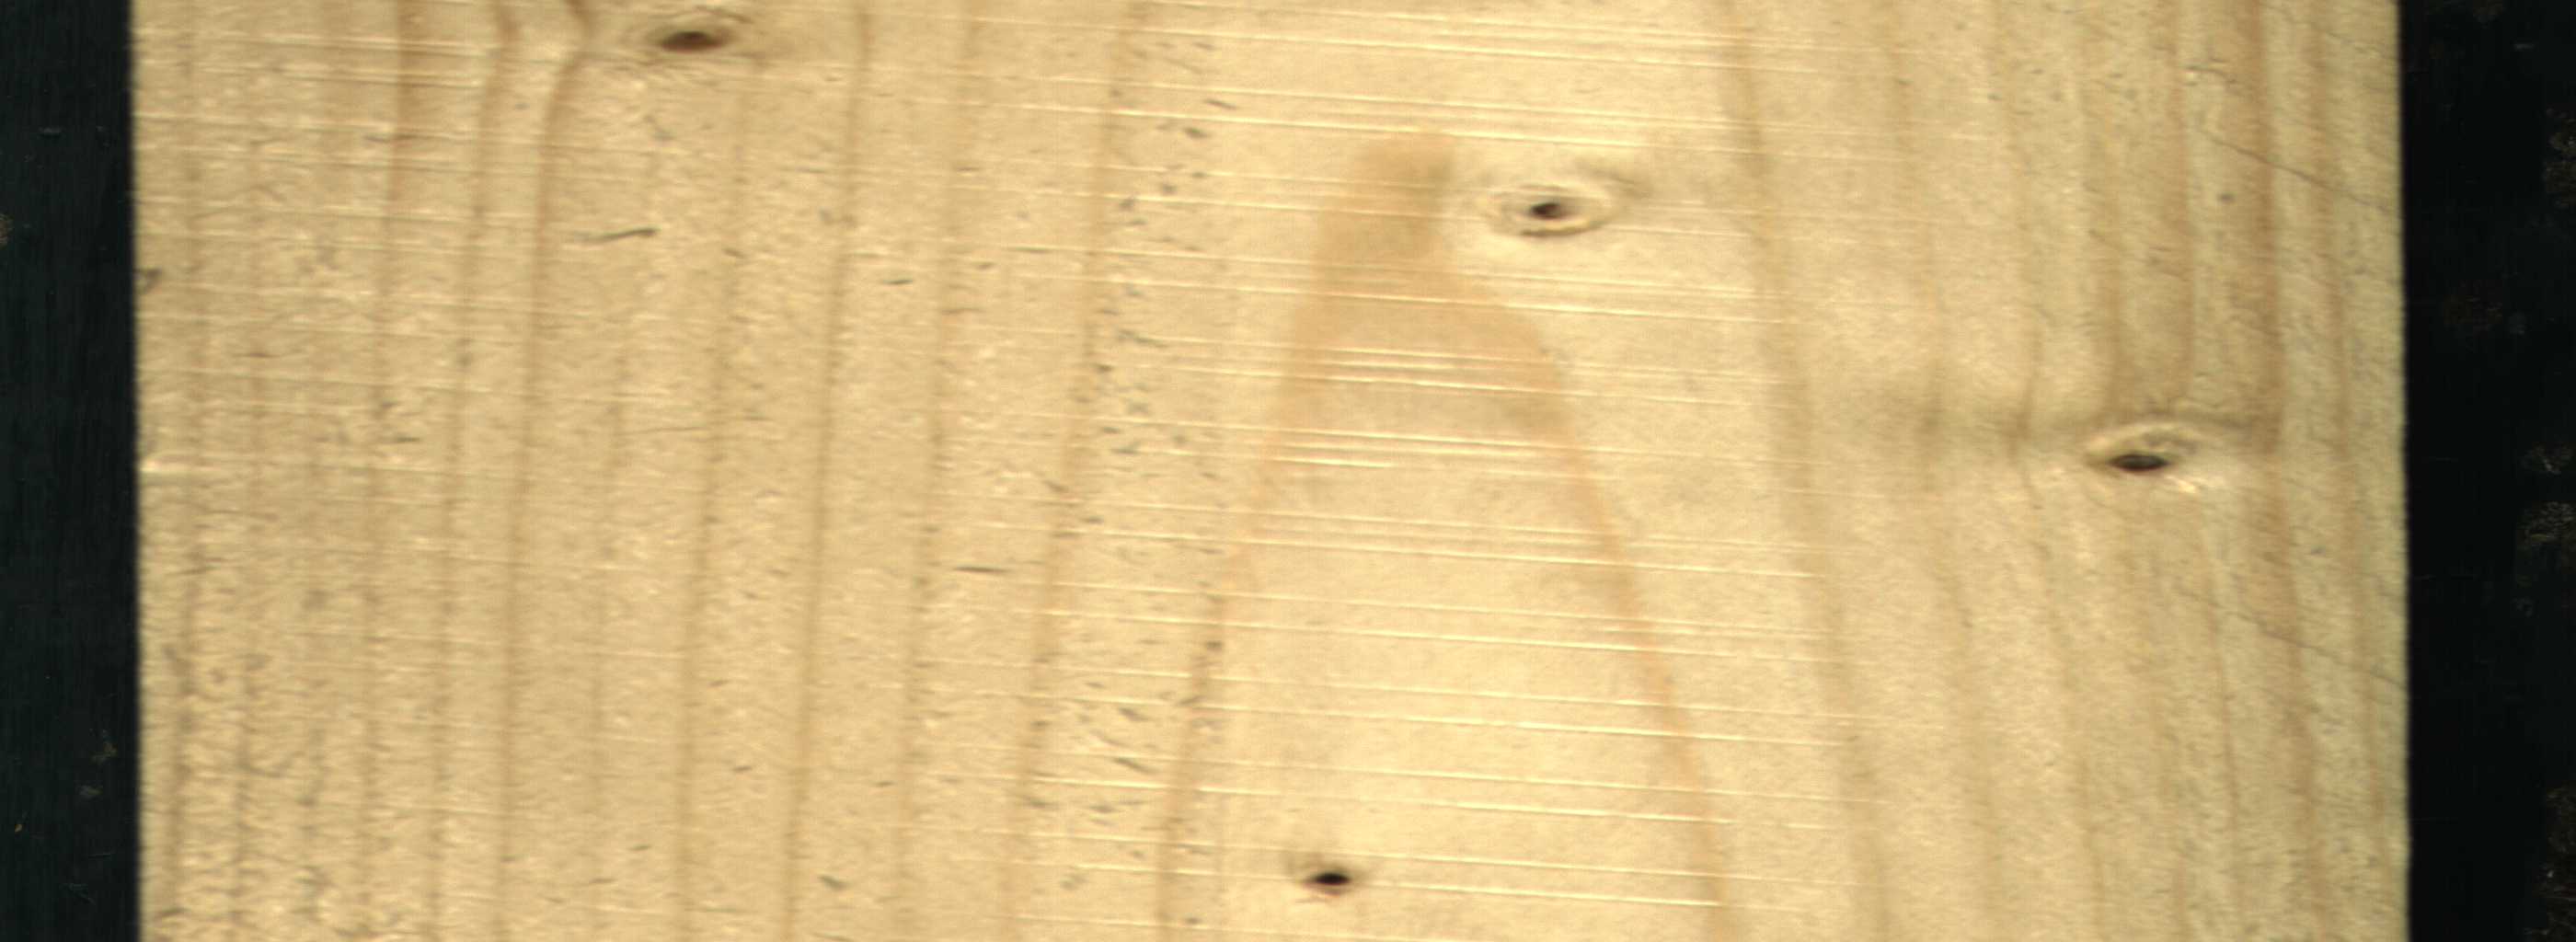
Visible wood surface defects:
Dead_Knot
Live_Knot
Live_Knot
Live_Knot